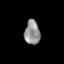
Tissue: skin
Cell type: Fibroblasts
Senescence score: 0.7826
Nuclear area (px): 368
Mean DAPI intensity: 145.755